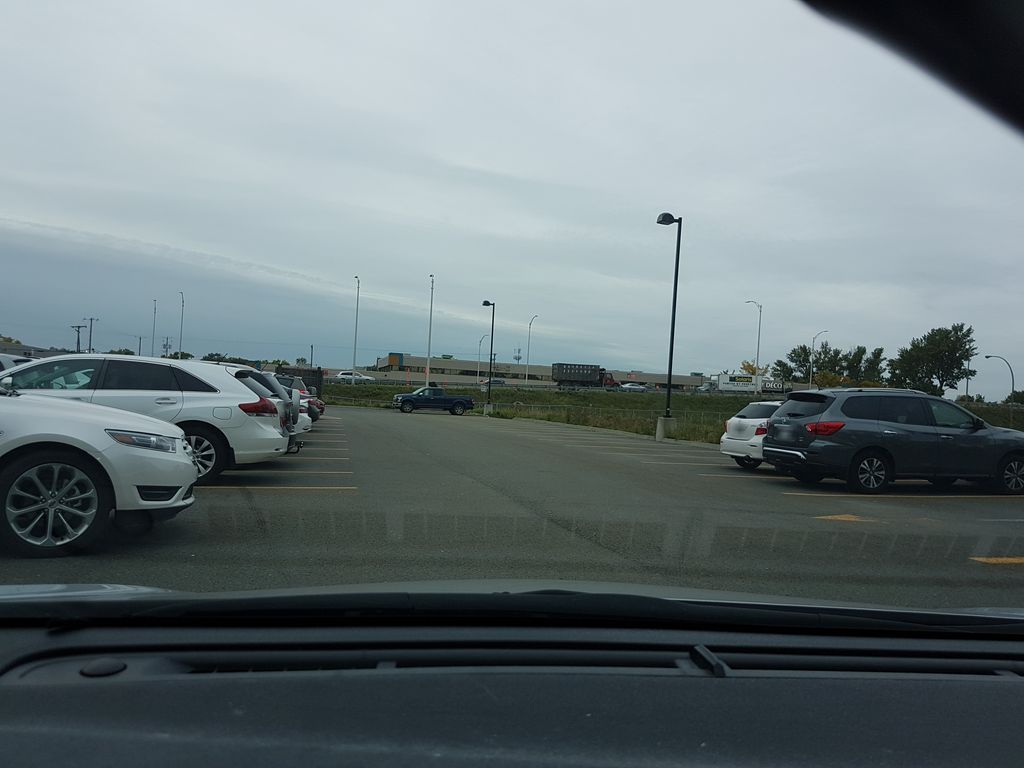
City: quebec_city